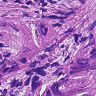
Metastatic tissue present: yes